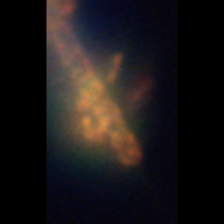
Taxon: Unknown_detritus
Group: Unknown